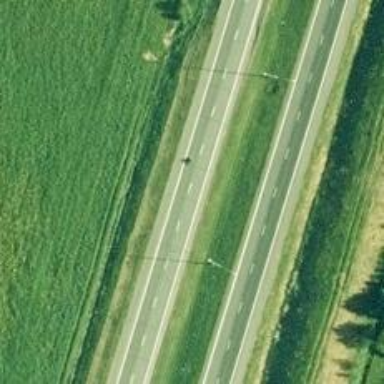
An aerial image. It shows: Motorway junction.